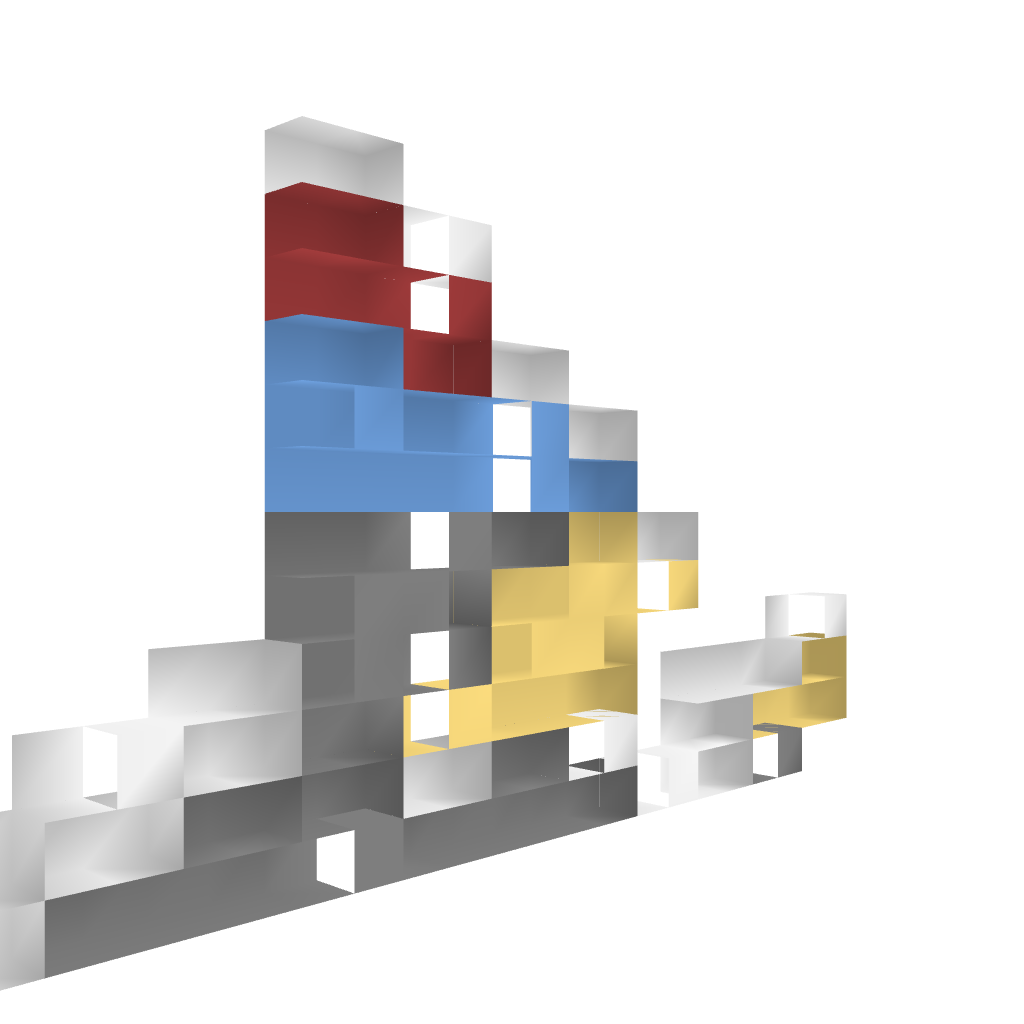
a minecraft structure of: King's Quest bad low quality